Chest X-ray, PA view. Patient: 34 years old, sex F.
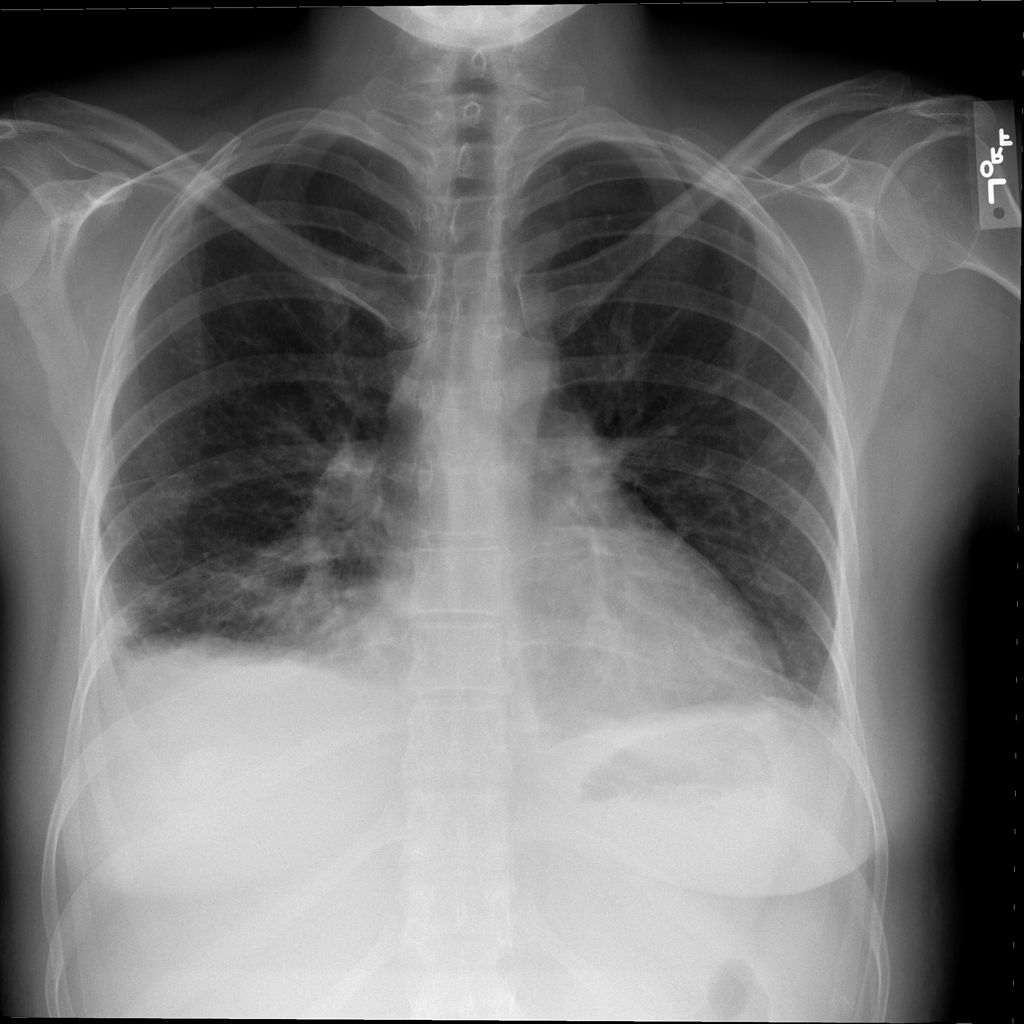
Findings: Effusion